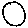
Label: circle